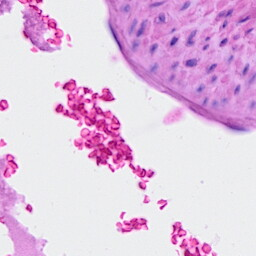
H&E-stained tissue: Ovarian